Interaction volume radius: 5 \u00c5
Interaction volume height: 25 \u00c5
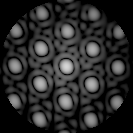
Disorder parameter: 0.04095